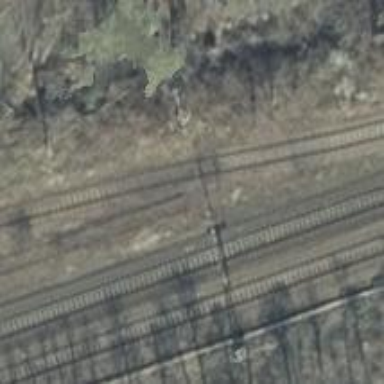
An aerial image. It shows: Abandoned railway yard is depicted.